Interaction volume radius: 5 \u00c5
Interaction volume height: 15 \u00c5
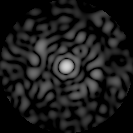
Disorder parameter: 0.8059